Question: I'm working on a small game in Flash (AS3) that generates levels using small tiles.
The location,width,height and other properties of the tile are stored in an array upon generation. Each tile is added to the same container movieclip. When all tiles have been generated, the container movieclip is converted to a bitmap, all tiles are removed from the stage, and the original container is removed from the stage and then deleted. The bitmap is the only remaining "graphic" on the stage, aside from the player.
This yields far better performance than allowing all 60,000+ tiles to be rendered individually during gameplay; however, the framerate still reduces as the number of tiles is increased. This makes no sense, as all the tiles are added to a single bitmap that is always the same size, regardless of the amount of tiles.
With 20,000 tiles during generation, the game runs at the full FPS, but with 60,000 it runs relatively choppy, probably around 4-5 FPS.
I've removed collision detection and any/every script that runs through the tile array to rule out the possibility that some other CPU intensive part of the script is lagging the framerate.
Any idea why, despite the fact that all tiles have been removed from the stage and their container is deleted, the game is still running slow even though the background bitmap contains the same amount of data regardless of the number of tiles generated?
Here is the last part of the level generation algorithm which converts the container movieclip to a bitmap and then removes all the tiles:
'''
var temp_bitmap_data:BitmapData = new BitmapData(this.stage_background_mc.width,this.stage_background_mc.height);
temp_bitmap_data.draw(this.stage_background_mc);
this.stage_background_bitmap = new Bitmap(temp_bitmap_data);
main_class.main.stage.addChild(this.stage_background_bitmap);
for (var block in blocks_array)
{
//every block in blocks_array has a child that is the actual graphic of the tile
blocks_array[block]["block"].removeChild(blocks_array[block]["block"].getChildAt(0));
if (blocks_array[block]["type"] == "bg_block")
{
this.stage_background_mc.removeChild(blocks_array[block]["block"]);
blocks_array[block]["block"] = null;
}
if (blocks_array[block]["type"] == "path_block")
{
//path_blocks have a second child in addition to the first one that's already been removed. the second child is the only other child
blocks_array[block]["block"].removeChild(blocks_array[block]["block"].getChildAt(0));
this.stage_background_mc.removeChild(blocks_array[block]["block"]);
}
}
this.stage_background_mc = null;
'''
[Edit]
Here is a picture of the game to give you a better idea of what's going on:

## [Update:]
Even removing the final created bitmap from the stage, ending up with only 1 child on stage, and setting that removed bitmap to null doesn't improve the speed.
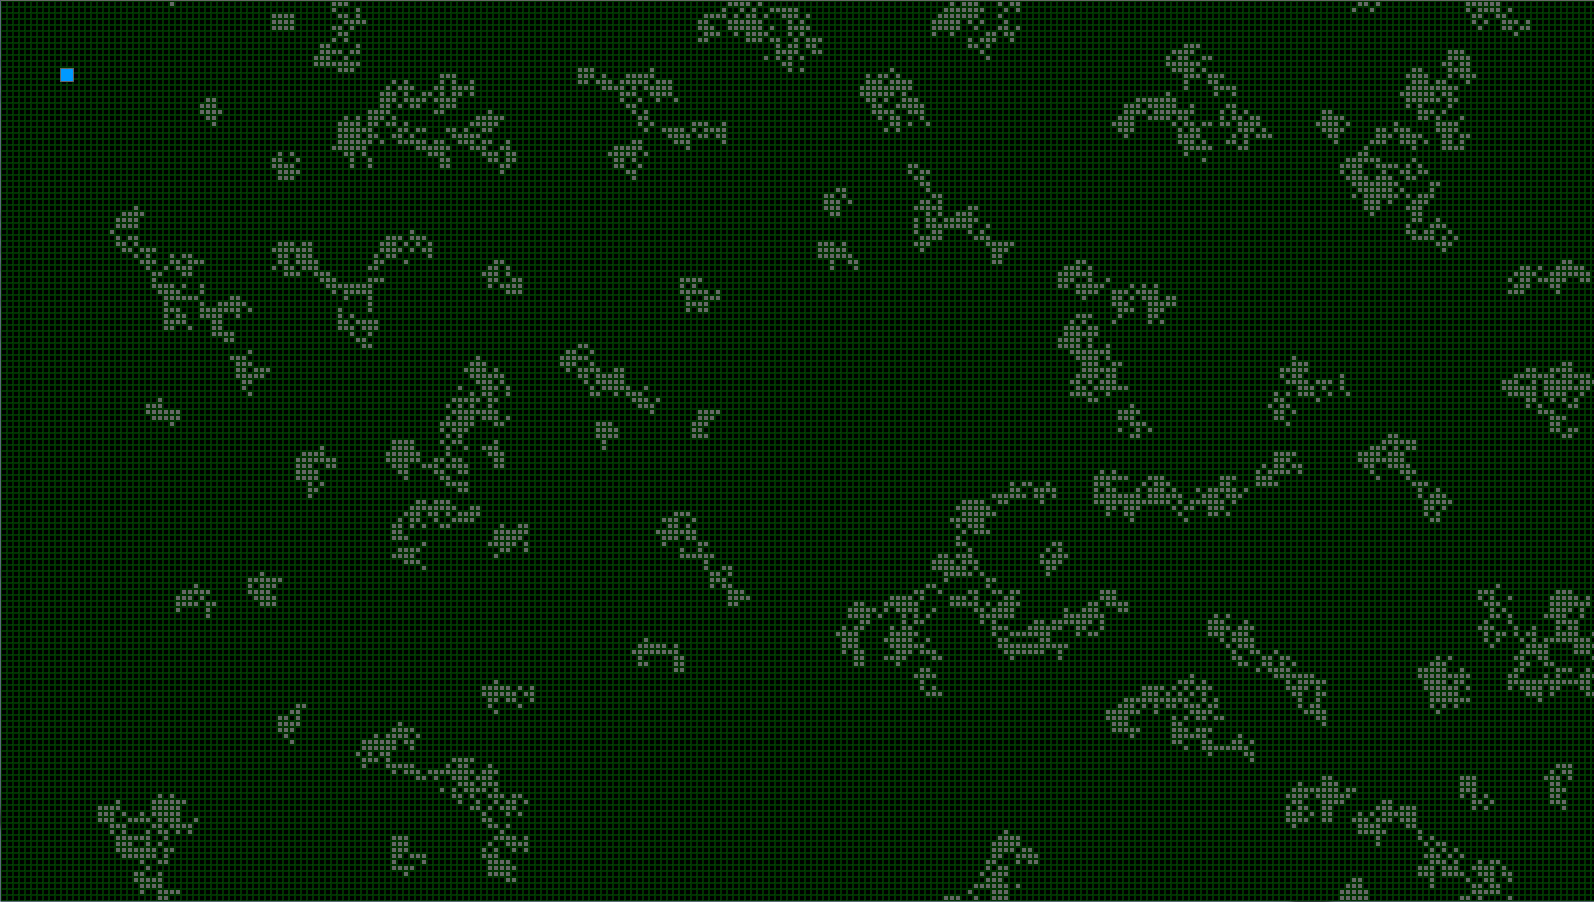
Answer: A couple of thoughts.
First, you're sorta half taking advantage of AS3's quick work with blitting. You've got the right idea about having only one single 'Bitmap' on the stage, but the steps before (adding 'DisplayObjects' to a 'MovieClip' and the doing 'draw' on that 'MovieClip') isn't the fastest process. For one thing, 'BitmapData.draw' is slower than 'BitmapData.copyPixels' (<URL> for each graphic. In your render loop, run through each object, and use 'copyPixels' to copy the graphic's pixel information to the appropriate positon in your single, on-stage Bitmap. This way, all slow 'BitmapData.draw' commands have happened upfront, and now you are just pushing pixels, which Flash is really fast at.
That process isn't without its downsides, however. For instance, you can't do easy transforms with it. You'd have to pre-blit all frames of a rotation, for instance, in order to rotate the individual graphic (since you can't rotate a BitmapData, and you aren't using 'draw' on a 'DisplayObject'). Still, it is mighty fast if you can live with the limitations.
Here is a <URL> that serves as a tutorial of the process I explained above. It is old, but informative none-the-less.
Finally, 60,000 is a very large number. Flash isn't exactly a "speed demon." No matter how optimized, eventually you'll hit a limit. Just something to keep in mind.
Oh, and this additional <URL> gives some great tips on performance in Flash.